Brain MRI, t1w sequence, axial 2D slice.
Patient: age 39, sex M, weight 95 kg, height 1.95 m
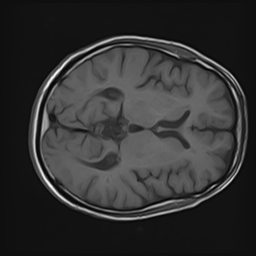